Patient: sex F, age 53
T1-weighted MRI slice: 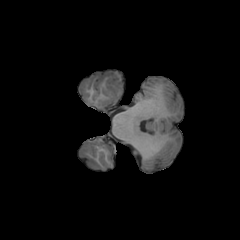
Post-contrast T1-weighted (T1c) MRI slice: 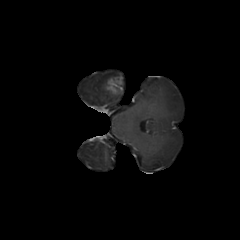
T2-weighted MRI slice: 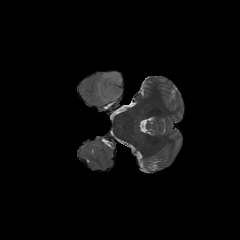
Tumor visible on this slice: yes
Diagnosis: Glioblastoma, IDH-wildtype
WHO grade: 4